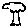
Label: tree